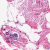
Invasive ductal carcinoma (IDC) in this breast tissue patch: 0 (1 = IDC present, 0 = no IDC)